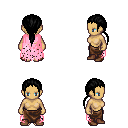
a pixel art fantasy rpg character, female body template, human, tanned skin, pink tattered cape, robe skirt, black ponytail hairstyle, brown shoes, four views (front, back, left, right), 2x2 character sprite sheet, small pixel art, hard edges, no anti-aliasing